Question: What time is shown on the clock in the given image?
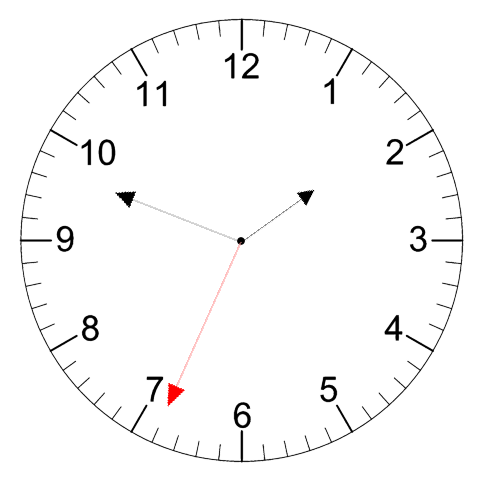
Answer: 01:48:34